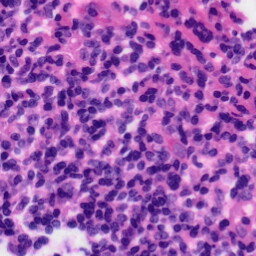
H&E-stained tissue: Tonsil